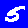
Digit: 5